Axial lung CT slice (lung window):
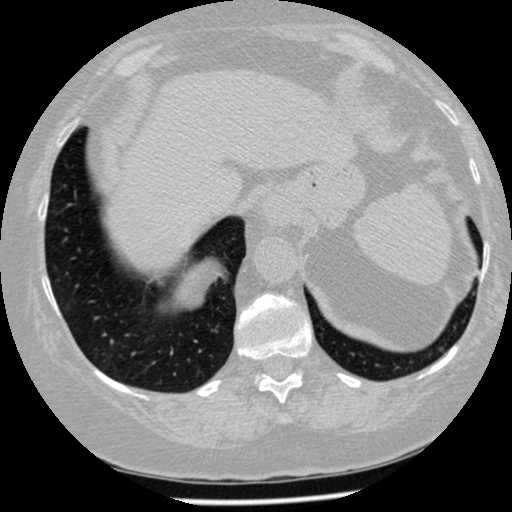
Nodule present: no